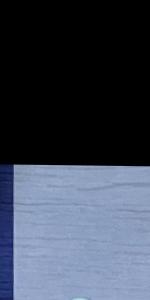
Label: Empty